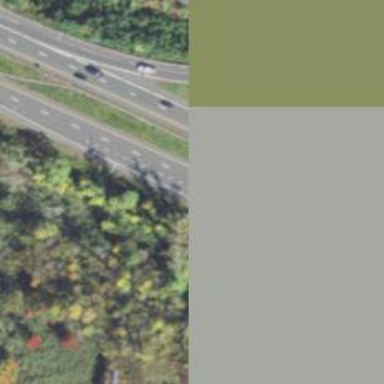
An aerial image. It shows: Motorway junction.